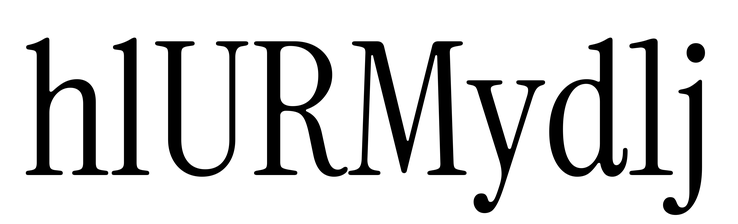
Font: InstrumentSerif-Regular